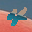
Label: 4